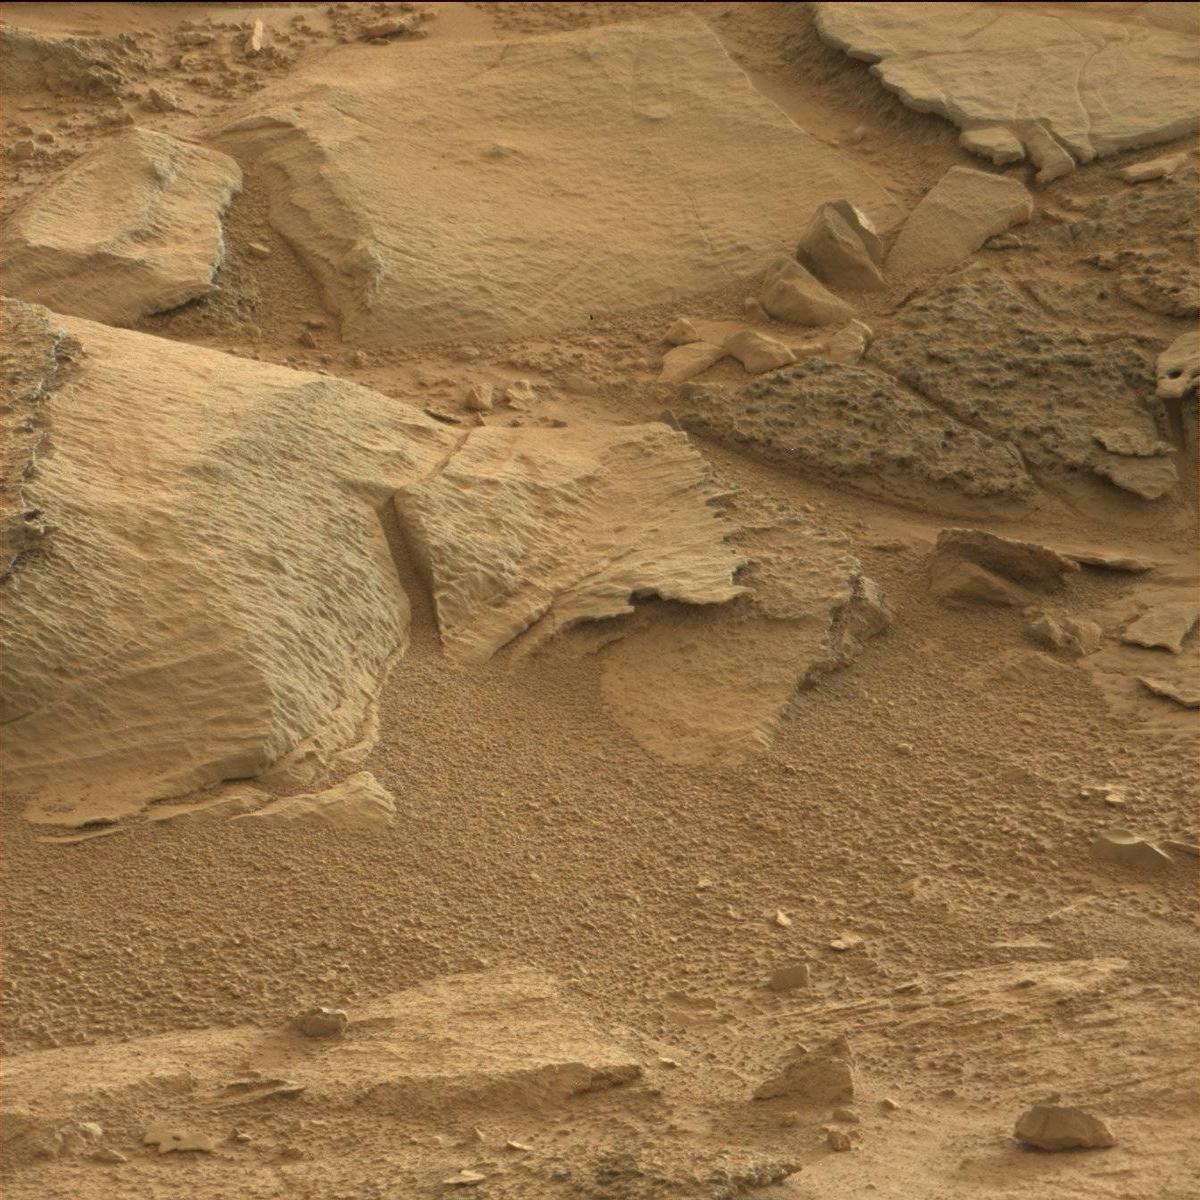
Terrain classes present: Bedrock, Rock, Sand / Soil